Question: I want to get only items that are in users favorites that has required city.
For example, if the user has 20 favorite items and if user wants to filter favorites that exists in specific city how to filter it?
Sorry for my English. If anything is not clear, ask me.

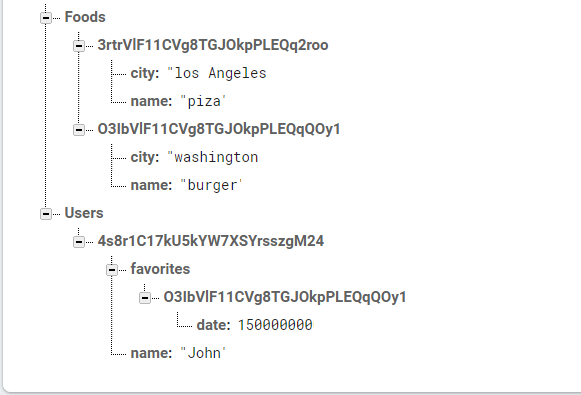
Answer: '''
package com.you.package.name;
import android.support.annotation.NonNull;
import com.google.firebase.database.DataSnapshot;
import com.google.firebase.database.DatabaseError;
import com.google.firebase.database.DatabaseReference;
import com.google.firebase.database.FirebaseDatabase;
import com.google.firebase.database.Query;
import com.google.firebase.database.ValueEventListener;
import java.util.ArrayList;
/**
* Created by harkal on 26-10-2018.
*/
public class Filter {
private static final String TAG = "";
private String city;
private String user;
private OnFoodDataCallBack onFoodDataCallBack;
public void setOnFoodDataCallBack(OnFoodDataCallBack onFoodDataCallBack) {
this.onFoodDataCallBack = onFoodDataCallBack;
}
public Filter(String city, String user) {
this.city = city;
this.user = user;
}
public void init(){
DatabaseReference userFavRef = FirebaseDatabase.getInstance().getReference("Path/To/Users/");
userFavRef.child(user).child("favourites").addListenerForSingleValueEvent(new ValueEventListener() {
@Override
public void onDataChange(@NonNull DataSnapshot dataSnapshot) {
if(dataSnapshot.exists()){
//now get the favs with the filtered city
int initKey = 0;
final int totalFavs = (int)dataSnapshot.getChildrenCount();
final ArrayList<String> foodsWithCity = new ArrayList<>();
for(DataSnapshot snapshot : dataSnapshot.getChildren()){
initKey = initKey+1;
String foodKey = snapshot.getKey();//this is the key for every fav food
//now query all the food nodes with the city
DatabaseReference foodRef = FirebaseDatabase.getInstance().getReference("Path/To/Foods/");
Query query = foodRef.child(foodKey).orderByChild("city").equalTo(city);
final int finalInitKey = initKey;
query.addListenerForSingleValueEvent(new ValueEventListener() {
@Override
public void onDataChange(@NonNull DataSnapshot dataSnapshot) {
if(dataSnapshot.exists()){
//there is a food item with the queried city
foodsWithCity.add(dataSnapshot.getKey());
if(finalInitKey == totalFavs){
if(onFoodDataCallBack != null){
onFoodDataCallBack.onSuccess(foodsWithCity);
}
}
}else{
//there is no food with this city
if(finalInitKey == totalFavs){
if(onFoodDataCallBack != null){
onFoodDataCallBack.onFailed("there is no food with this city");
}
}
}
}
@Override
public void onCancelled(@NonNull DatabaseError databaseError) {
if(onFoodDataCallBack != null){
onFoodDataCallBack.onFailed(databaseError.toString());
}
}
});
}
}else{
if(onFoodDataCallBack != null){
onFoodDataCallBack.onFailed("no fav data about user");
}
}
}
@Override
public void onCancelled(@NonNull DatabaseError databaseError) {
if(onFoodDataCallBack != null){
onFoodDataCallBack.onFailed(databaseError.toString());
}
}
});
}
public interface OnFoodDataCallBack{
void onSuccess(ArrayList<String> foodWithCities);
void onFailed(String error);
}
}
'''
you can use the code this way :
'''
Filter filter = new Filter("washingaton", "user_01");
filter.setOnFoodDataCallBack(new Filter.OnFoodDataCallBack() {
@Override
public void onSuccess(ArrayList<String> foodWithCities) {
//here is the data you wanted
}
@Override
public void onFailed(String error) {
//handle the error and change ui accordingly
Log.e(TAG, "onFailed: "+error);
}
});
filter.init();
'''
hope it helps
happy coding :)